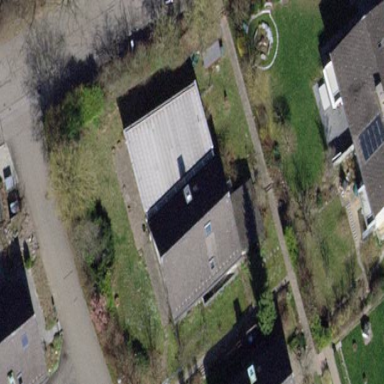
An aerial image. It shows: Building with tiled roof.